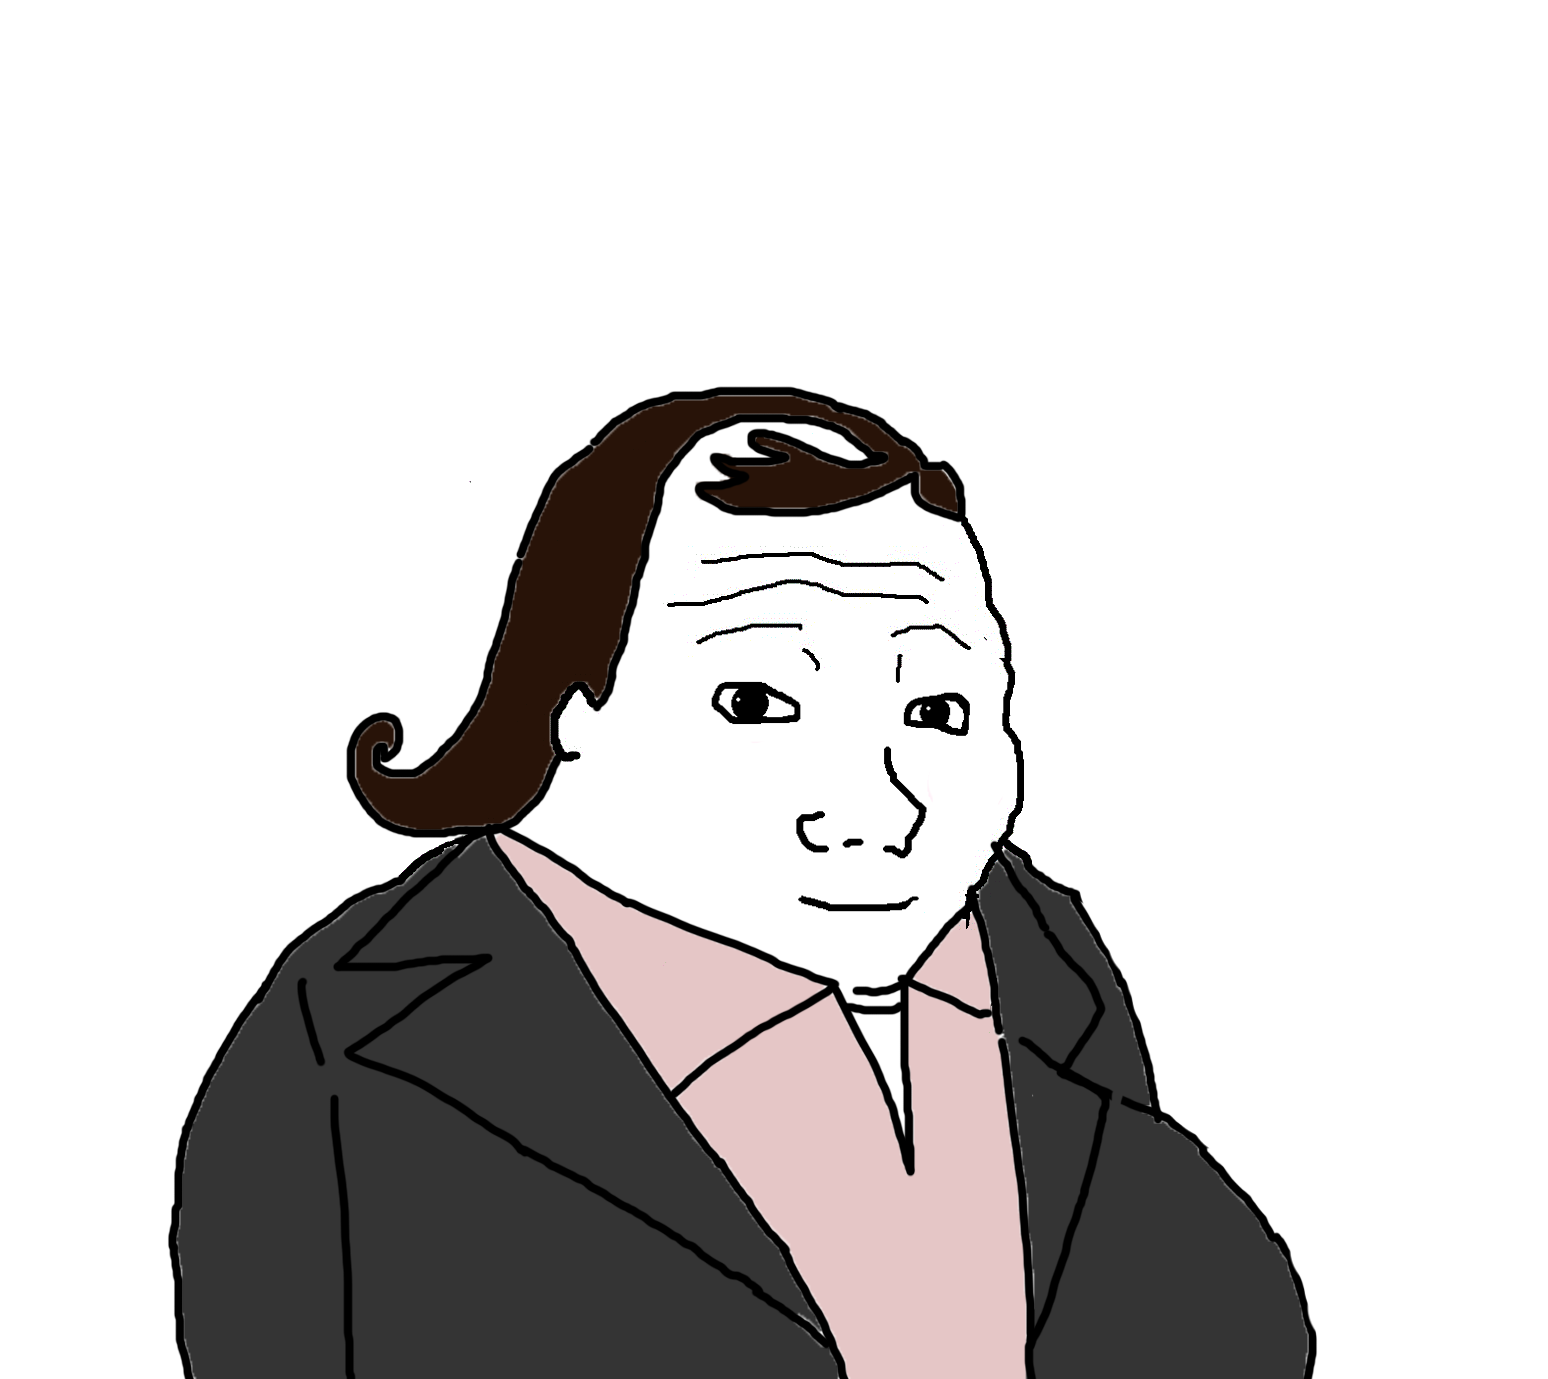
Label: 5_Blobjak